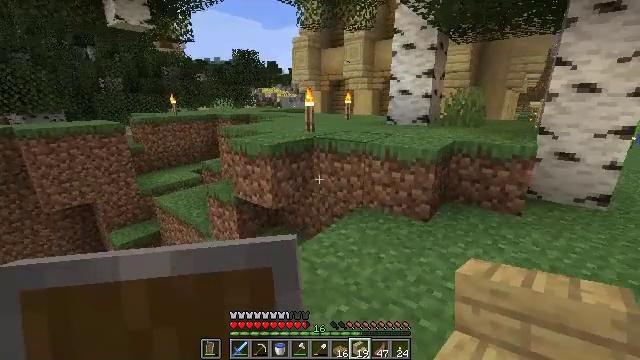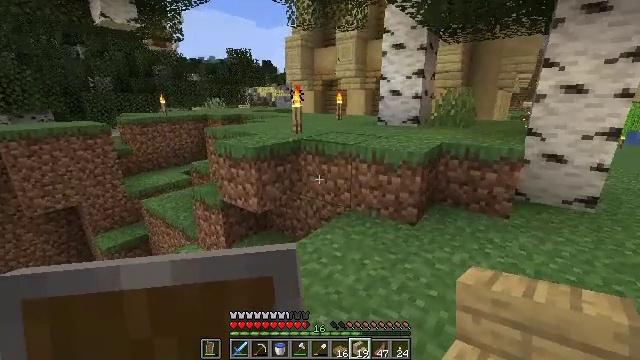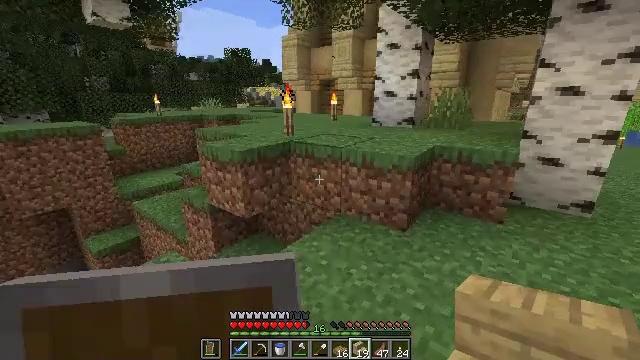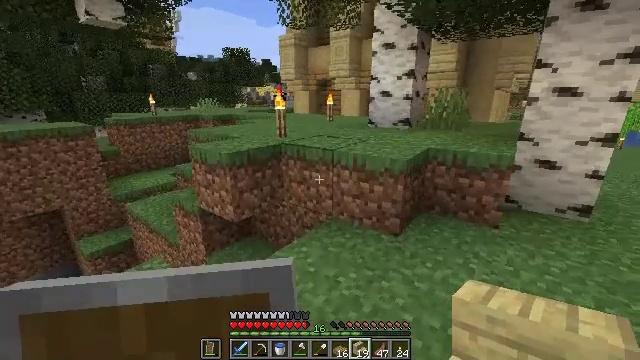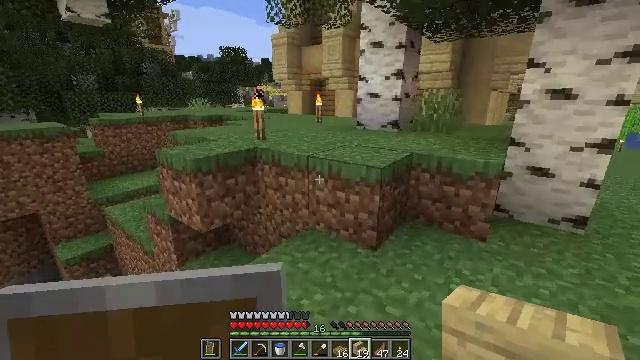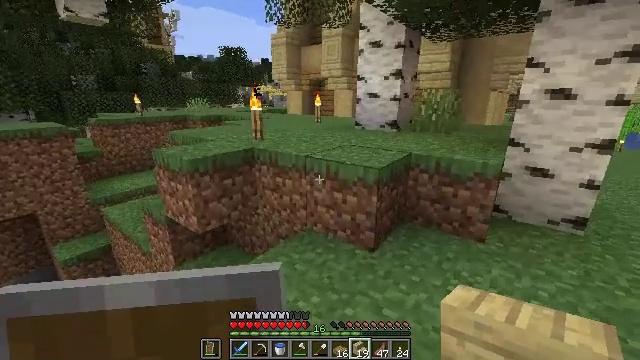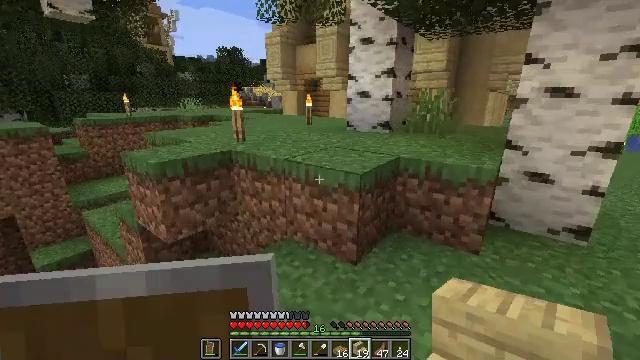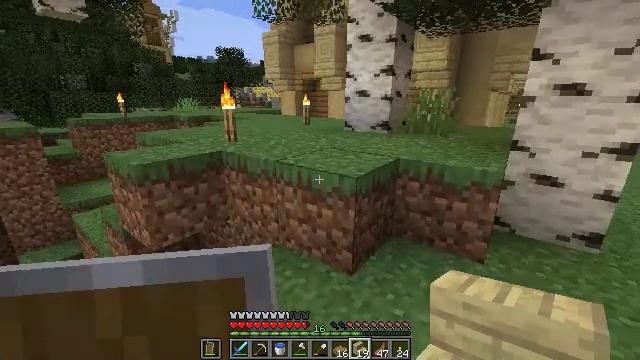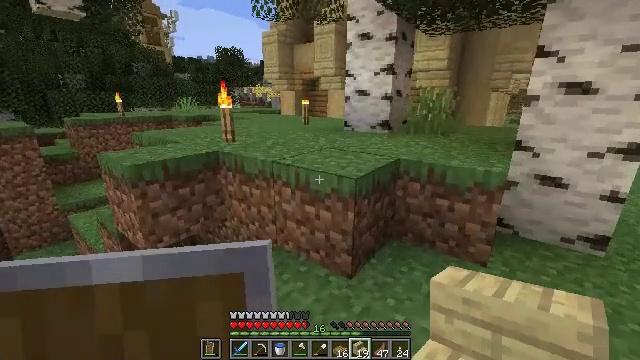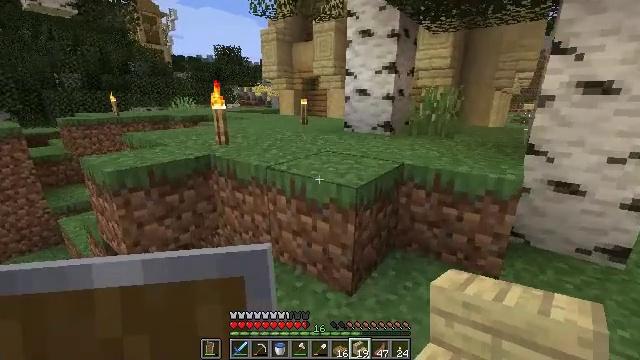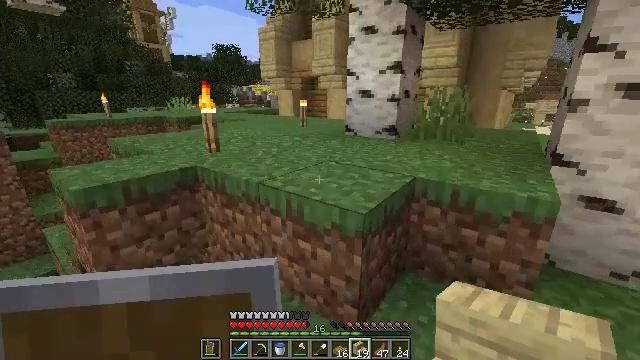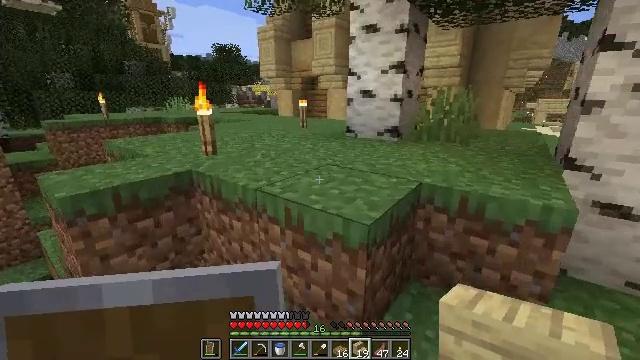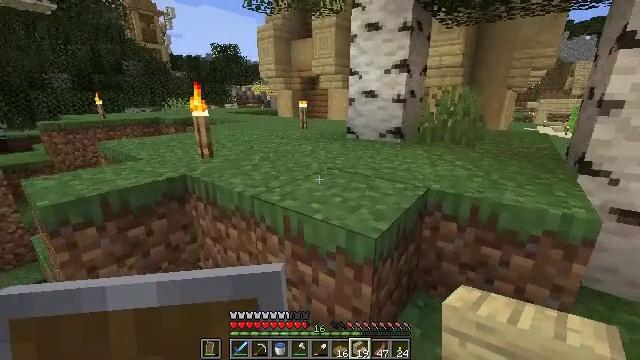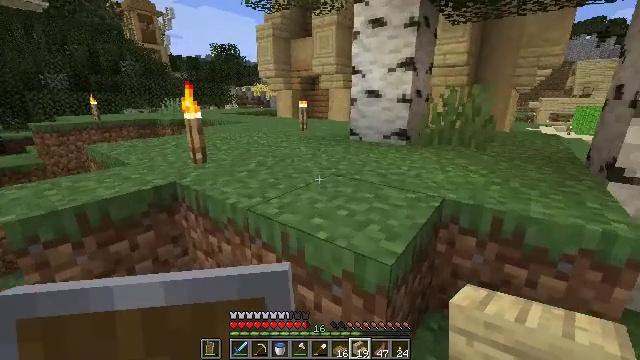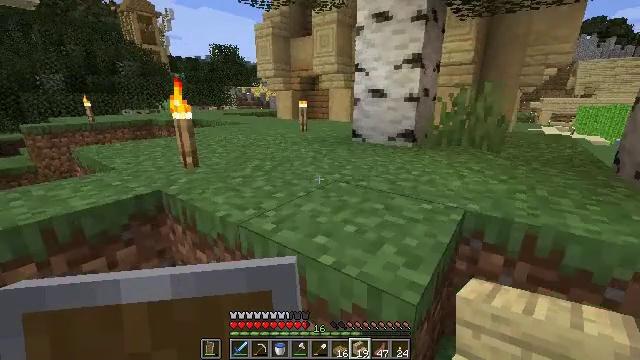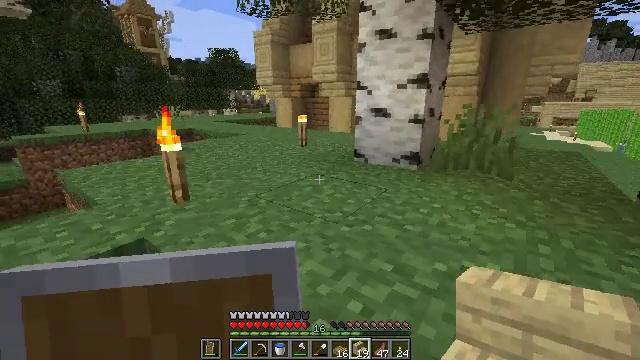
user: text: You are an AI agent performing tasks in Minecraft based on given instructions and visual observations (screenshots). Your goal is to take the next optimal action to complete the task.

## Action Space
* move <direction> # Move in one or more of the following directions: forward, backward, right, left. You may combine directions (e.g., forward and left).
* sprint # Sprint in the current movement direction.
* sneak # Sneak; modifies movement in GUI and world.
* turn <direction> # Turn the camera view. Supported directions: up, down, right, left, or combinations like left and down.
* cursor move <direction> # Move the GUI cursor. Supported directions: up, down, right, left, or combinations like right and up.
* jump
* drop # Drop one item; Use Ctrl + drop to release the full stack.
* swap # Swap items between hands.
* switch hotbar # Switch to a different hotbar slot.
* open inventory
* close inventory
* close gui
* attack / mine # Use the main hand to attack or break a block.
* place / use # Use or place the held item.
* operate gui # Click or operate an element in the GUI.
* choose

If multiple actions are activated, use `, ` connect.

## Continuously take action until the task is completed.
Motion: motion action
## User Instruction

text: Use your axe to get birch logs.
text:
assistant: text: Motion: move forward and move right
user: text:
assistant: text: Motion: move forward and move right
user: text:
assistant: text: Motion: move forward and move right
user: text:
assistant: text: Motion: move forward and move right
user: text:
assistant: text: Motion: move forward and move right
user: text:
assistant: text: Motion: move forward
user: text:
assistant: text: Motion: move forward
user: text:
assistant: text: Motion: move forward
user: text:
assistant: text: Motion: move forward
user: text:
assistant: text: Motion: move forward
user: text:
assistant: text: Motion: move forward
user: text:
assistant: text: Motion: move forward
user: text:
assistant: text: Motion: move forward
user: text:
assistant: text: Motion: move forward
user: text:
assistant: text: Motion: move forward, jump
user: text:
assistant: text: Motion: move forward, jump
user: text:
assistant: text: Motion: move forward, jump
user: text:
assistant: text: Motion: move forward, jump
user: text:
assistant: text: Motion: move forward, turn left, jump
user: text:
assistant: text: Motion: move forward, turn left
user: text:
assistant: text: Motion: move forward, turn left
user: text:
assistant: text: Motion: move forward, turn left
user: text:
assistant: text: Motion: move forward, turn left
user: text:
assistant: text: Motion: move forward, turn left
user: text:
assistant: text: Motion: move forward, turn left
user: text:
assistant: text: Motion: move forward and move right, turn left
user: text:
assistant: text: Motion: move forward and move right, turn left and down
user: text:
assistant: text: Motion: move forward and move right, turn left
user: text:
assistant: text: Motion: move forward and move right, turn left
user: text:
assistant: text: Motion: move forward and move right